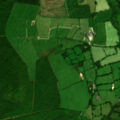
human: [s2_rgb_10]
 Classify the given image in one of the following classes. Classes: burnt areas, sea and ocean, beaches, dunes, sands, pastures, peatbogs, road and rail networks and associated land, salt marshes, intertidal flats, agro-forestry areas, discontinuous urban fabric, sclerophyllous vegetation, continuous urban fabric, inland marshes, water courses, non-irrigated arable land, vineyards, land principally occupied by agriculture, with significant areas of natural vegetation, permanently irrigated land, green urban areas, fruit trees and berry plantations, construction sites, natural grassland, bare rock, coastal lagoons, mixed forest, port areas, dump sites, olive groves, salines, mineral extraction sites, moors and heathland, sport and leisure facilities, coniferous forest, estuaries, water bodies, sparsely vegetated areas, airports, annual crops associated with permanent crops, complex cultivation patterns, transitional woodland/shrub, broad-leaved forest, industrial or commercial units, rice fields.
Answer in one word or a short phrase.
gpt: pastures, coniferous forest, transitional woodland/shrub, peatbogs